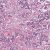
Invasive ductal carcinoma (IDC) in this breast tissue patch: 1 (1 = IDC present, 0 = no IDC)